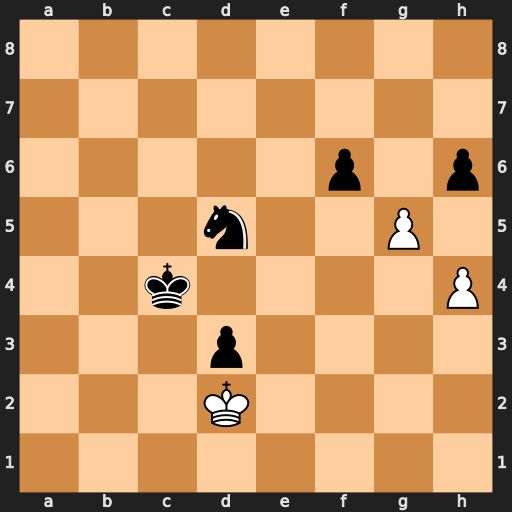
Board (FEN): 8/8/5p1p/3n2P1/2k4P/3p4/3K4/8
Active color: w
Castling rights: -
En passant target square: -
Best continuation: gxh6 Nf4 h5 Nxh5 h7